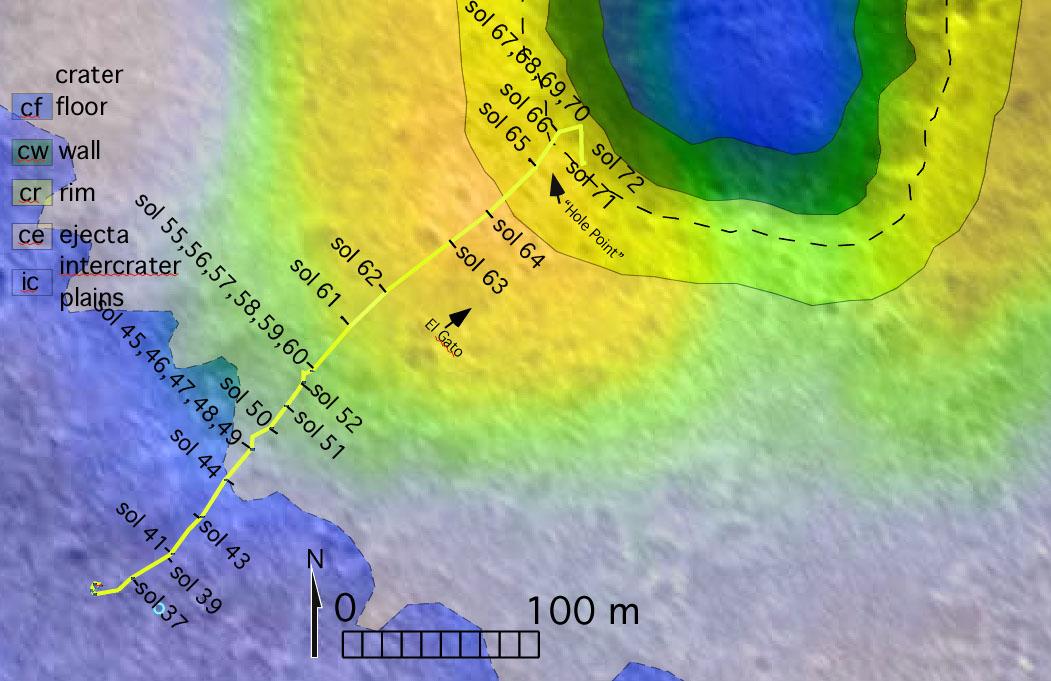
To Bonneville and Beyond Mars, Mars Odyssey, Mars Global Surveyor, Mars Exporation Rover